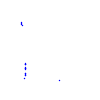
Particle: kaon